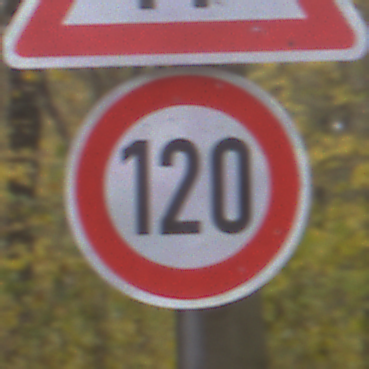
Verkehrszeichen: Geschwindigkeit120
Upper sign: EinseitigVerengteFahrbahnLinks
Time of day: MorningAfternoon
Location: Outdoor (Nature)
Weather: Overcast
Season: Autumn
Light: Natural